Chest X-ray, PA view. Patient: 31 years old, sex M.
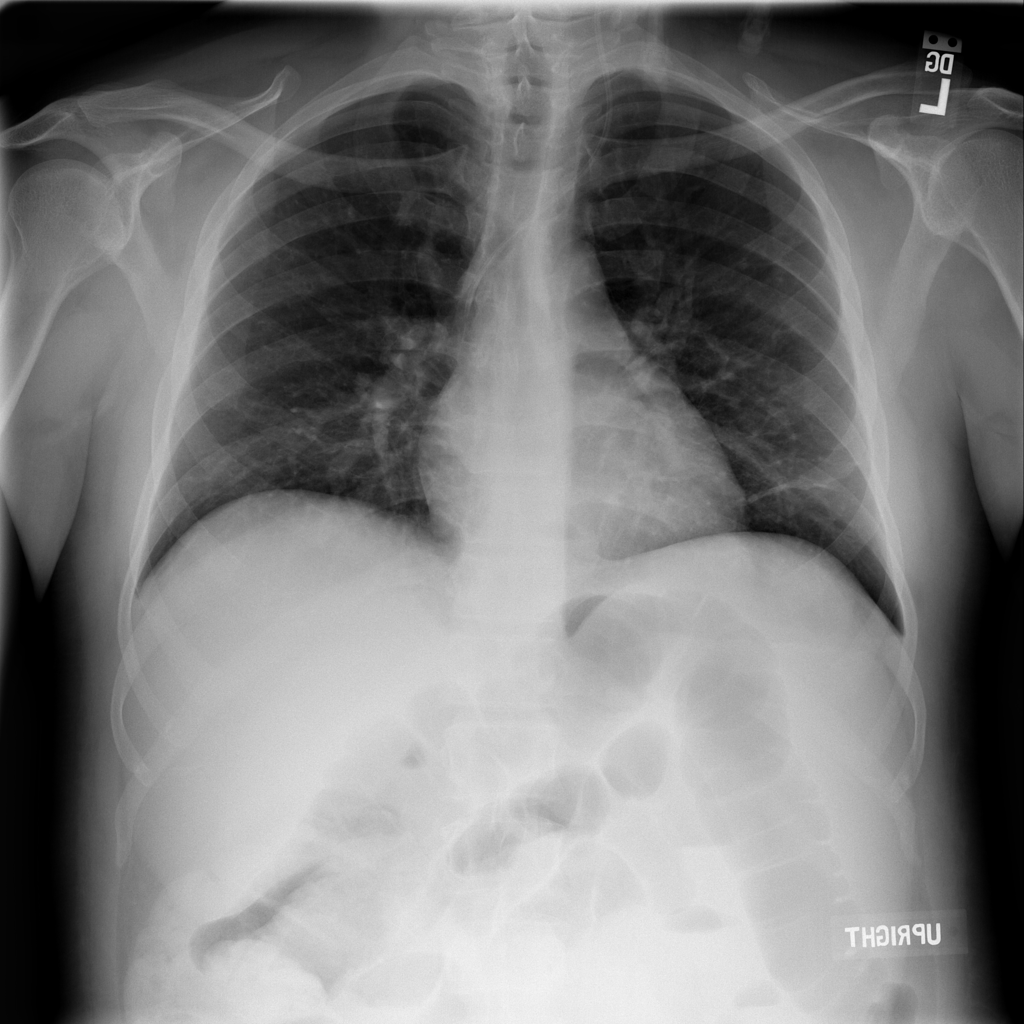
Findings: Atelectasis